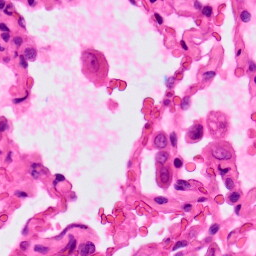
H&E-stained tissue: Lung